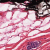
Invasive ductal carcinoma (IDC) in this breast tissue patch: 0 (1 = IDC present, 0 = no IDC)